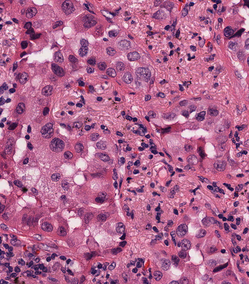
Tumor epithelial tissue: yes
Tumor-associated stroma tissue: yes
Normal tissue: no